Field crop: maize
Growth stage: 2
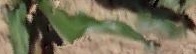
Species: maize